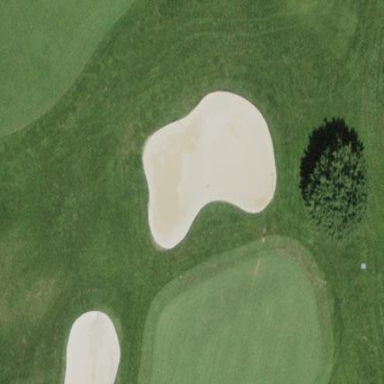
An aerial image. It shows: Golf bunker filled with sandy terrain.